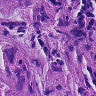
Metastatic tissue present: yes